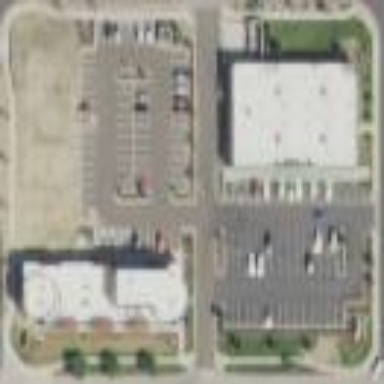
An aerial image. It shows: Retail area.